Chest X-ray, PA view. Patient: 60 years old, sex F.
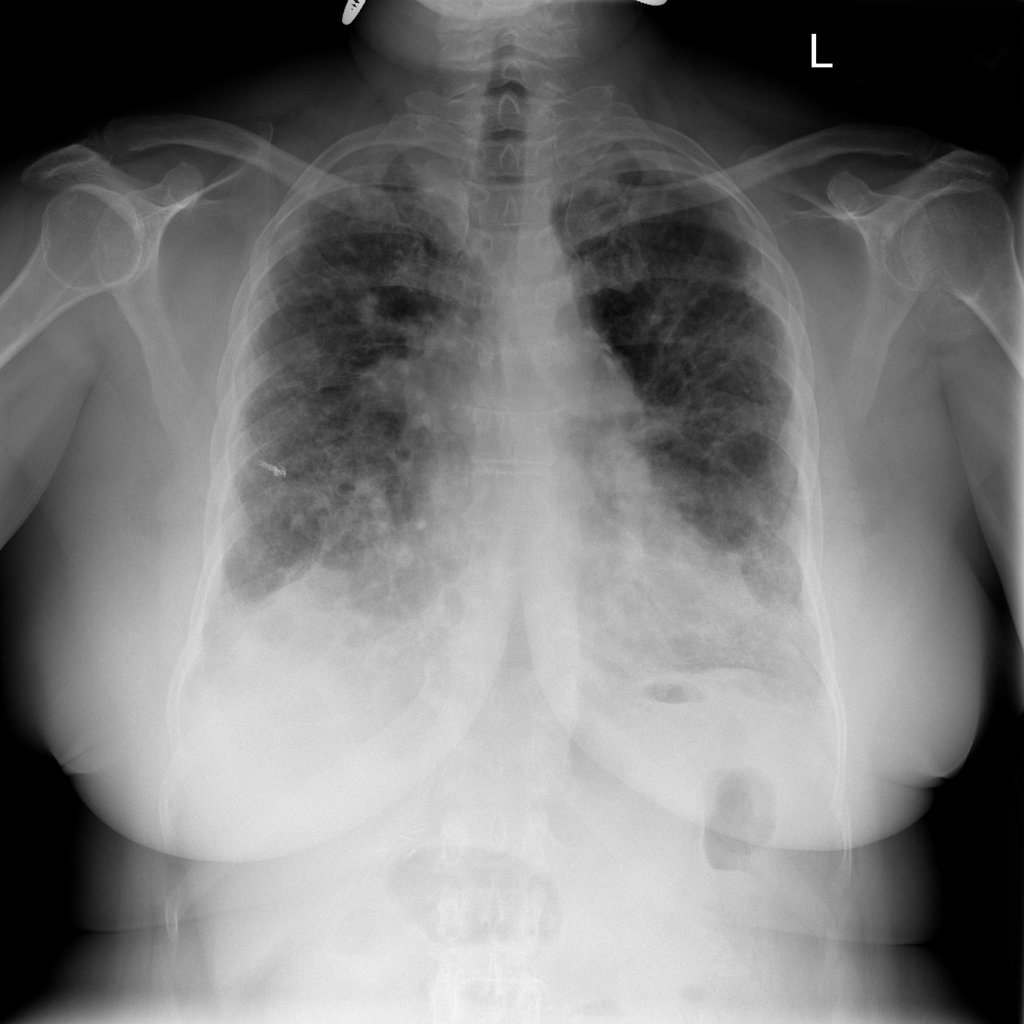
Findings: Pleural_Thickening